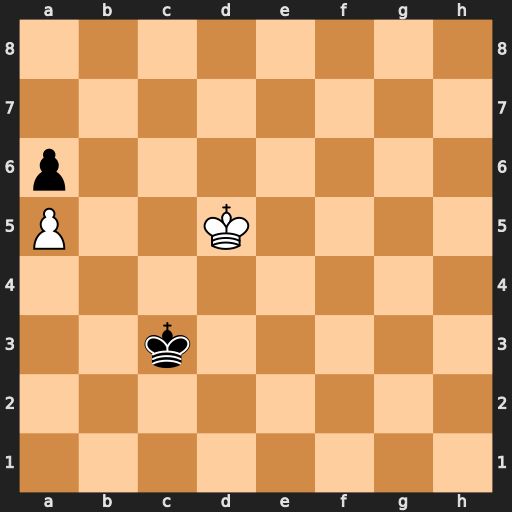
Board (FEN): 8/8/p7/P2K4/8/2k5/8/8
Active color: w
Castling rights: -
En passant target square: -
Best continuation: Kc5 Kb3 Kb6